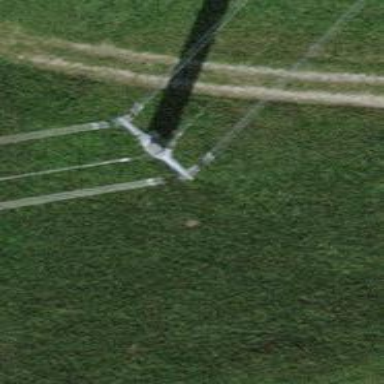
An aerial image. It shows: Power tower.